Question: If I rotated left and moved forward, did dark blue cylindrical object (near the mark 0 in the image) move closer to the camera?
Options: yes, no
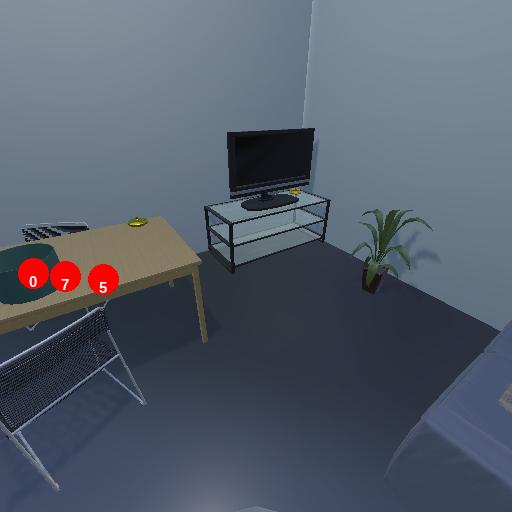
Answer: yes